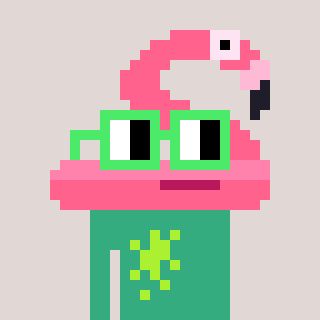
a pixel art character with square light green glasses, a flamingo-shaped head and a teal-colored body on a warm background